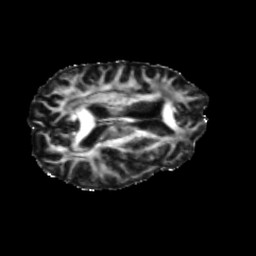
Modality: FA
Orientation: axial
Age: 71
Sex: female
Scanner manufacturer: siemens
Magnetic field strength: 3 T
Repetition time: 5.25 s
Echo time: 0.08 s